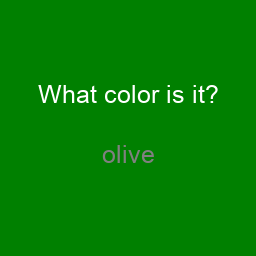
Color: gray
Color name shown: olive
Background color: green
Question text color: white